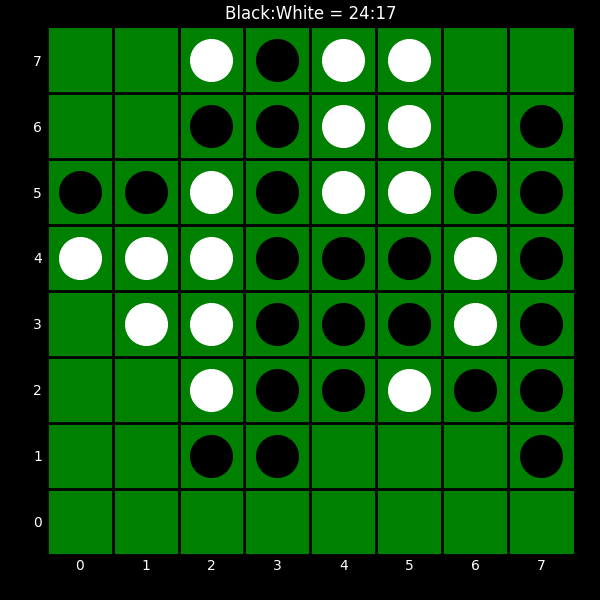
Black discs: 24
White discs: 17